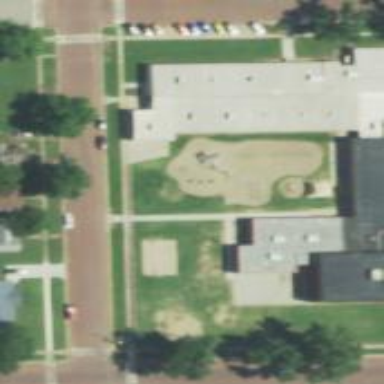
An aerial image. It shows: School.